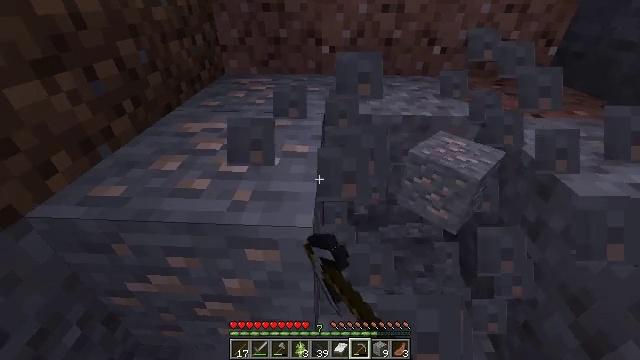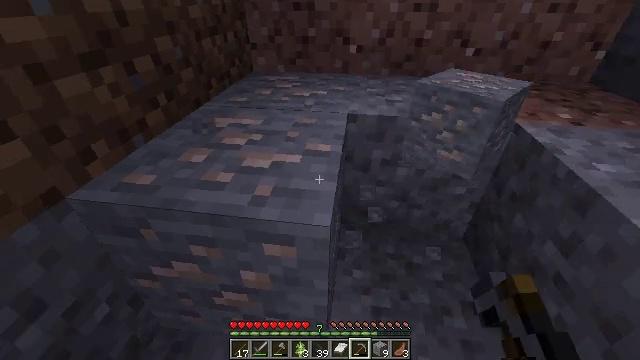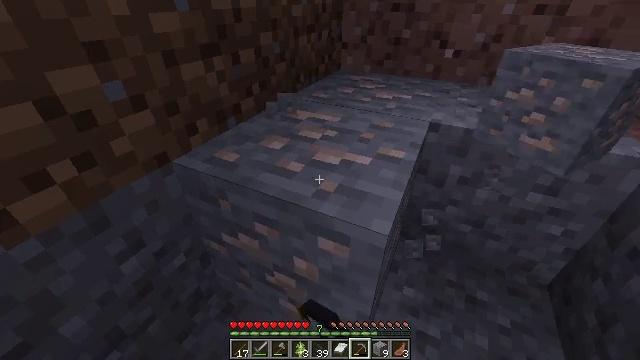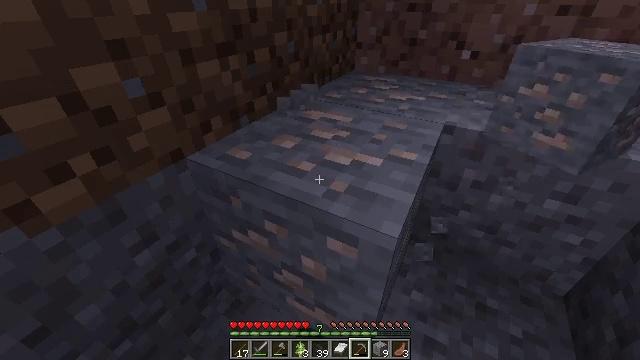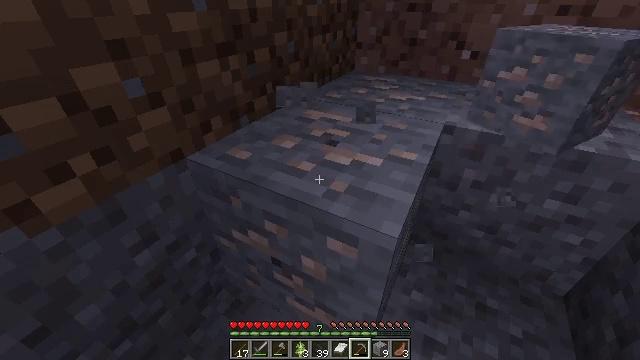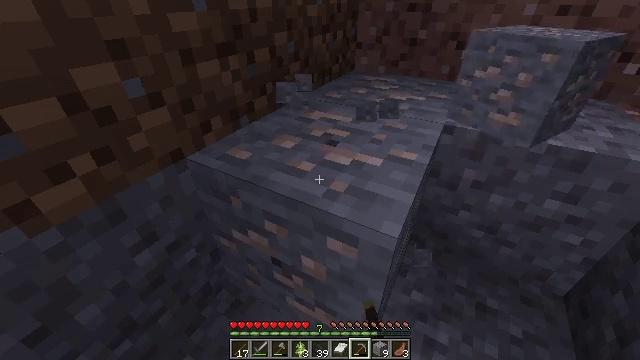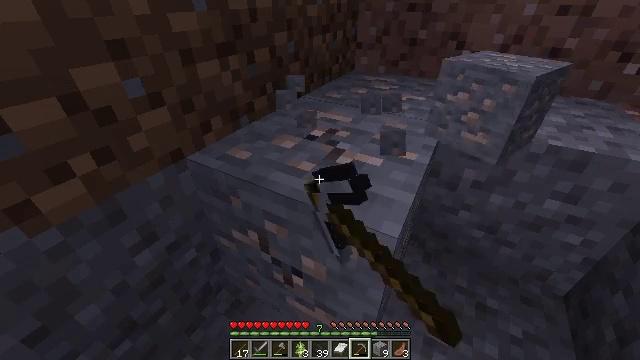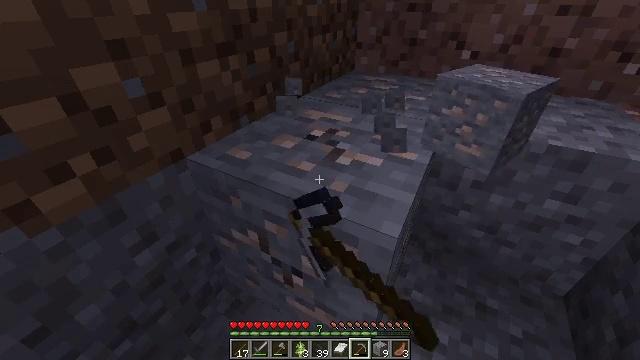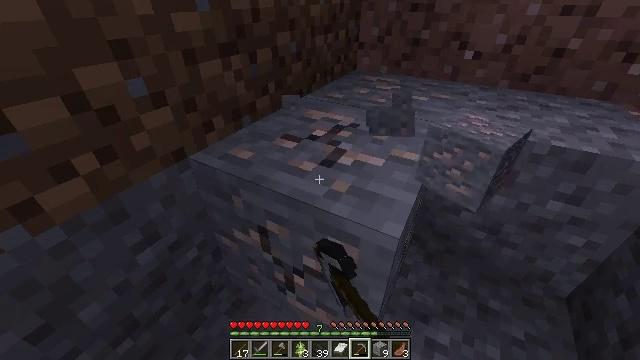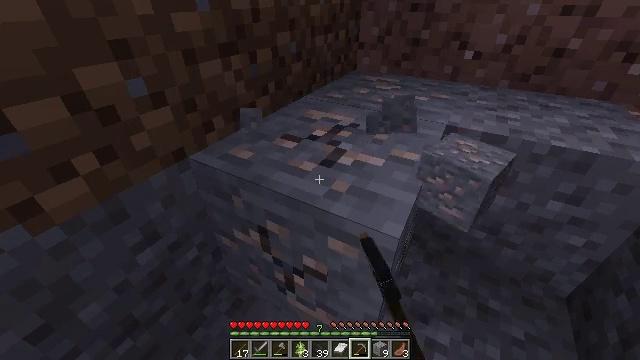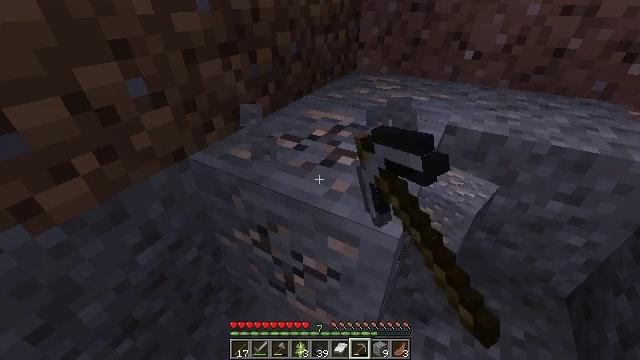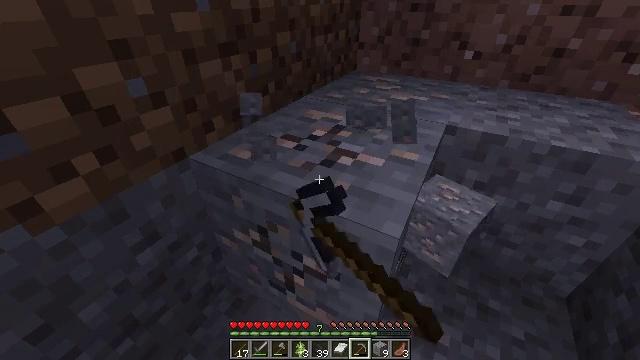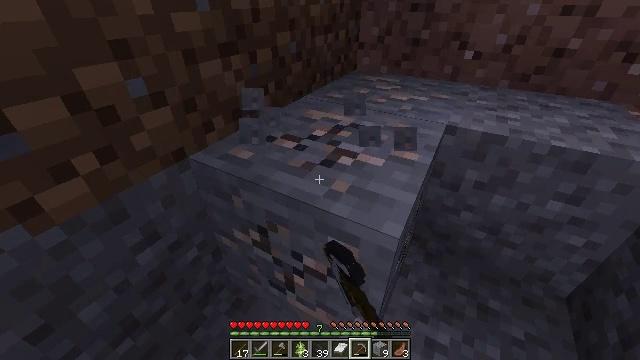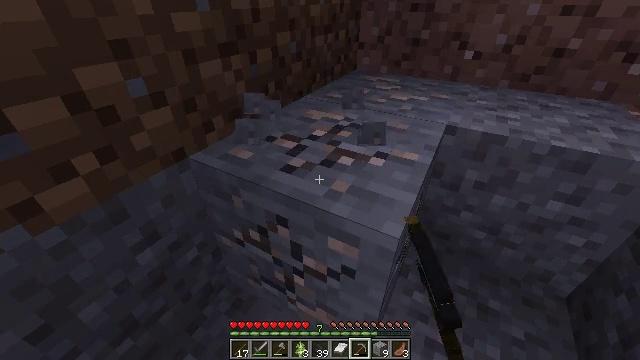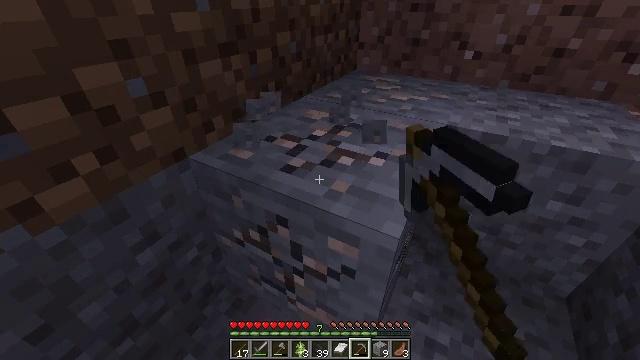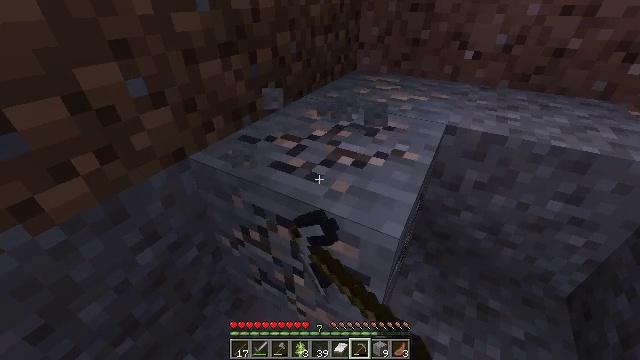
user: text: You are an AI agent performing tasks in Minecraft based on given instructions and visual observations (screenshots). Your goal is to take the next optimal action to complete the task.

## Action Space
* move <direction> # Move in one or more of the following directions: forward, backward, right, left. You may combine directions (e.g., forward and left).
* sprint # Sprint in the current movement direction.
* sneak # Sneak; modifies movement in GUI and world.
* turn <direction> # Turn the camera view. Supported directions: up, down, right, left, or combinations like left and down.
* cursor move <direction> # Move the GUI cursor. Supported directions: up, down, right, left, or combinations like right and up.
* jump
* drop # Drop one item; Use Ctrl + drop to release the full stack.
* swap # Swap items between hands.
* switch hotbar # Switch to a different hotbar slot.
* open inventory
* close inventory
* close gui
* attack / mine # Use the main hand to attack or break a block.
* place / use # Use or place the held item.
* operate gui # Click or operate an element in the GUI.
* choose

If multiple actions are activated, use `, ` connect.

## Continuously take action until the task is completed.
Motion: motion action
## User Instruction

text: Mine the iron ore underground.
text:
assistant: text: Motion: turn left, attack / mine
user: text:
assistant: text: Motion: turn left, attack / mine
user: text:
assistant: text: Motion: turn left, attack / mine
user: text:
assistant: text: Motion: attack / mine
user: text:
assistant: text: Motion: attack / mine
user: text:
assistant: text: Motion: attack / mine
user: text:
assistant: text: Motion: attack / mine
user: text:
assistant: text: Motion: attack / mine
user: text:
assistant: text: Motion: attack / mine
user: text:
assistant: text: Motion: attack / mine
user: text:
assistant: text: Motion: attack / mine
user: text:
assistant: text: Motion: attack / mine
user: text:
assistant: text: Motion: attack / mine
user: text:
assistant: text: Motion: attack / mine
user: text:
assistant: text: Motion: attack / mine
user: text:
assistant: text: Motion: attack / mine
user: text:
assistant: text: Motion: attack / mine
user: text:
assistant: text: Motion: attack / mine
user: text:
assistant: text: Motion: attack / mine
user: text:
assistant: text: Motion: attack / mine
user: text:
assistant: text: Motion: attack / mine
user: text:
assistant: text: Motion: attack / mine
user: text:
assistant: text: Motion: attack / mine
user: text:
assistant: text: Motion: attack / mine
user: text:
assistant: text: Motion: attack / mine
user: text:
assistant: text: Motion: attack / mine
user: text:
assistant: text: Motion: attack / mine
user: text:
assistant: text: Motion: attack / mine
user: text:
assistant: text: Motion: attack / mine
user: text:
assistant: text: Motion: attack / mine